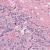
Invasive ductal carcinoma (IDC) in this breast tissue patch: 1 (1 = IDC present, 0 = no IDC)